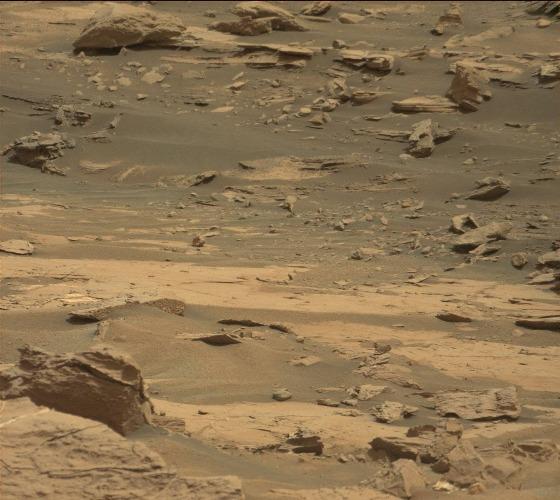
Terrain classes present: Bedrock, Gravel / Sand / Soil, Rock, Shadow